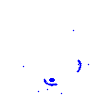
Particle: electron